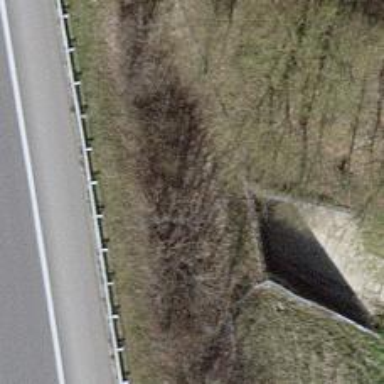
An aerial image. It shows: Service road leading to tunnel.